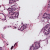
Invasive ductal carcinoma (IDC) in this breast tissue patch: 1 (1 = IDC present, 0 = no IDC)